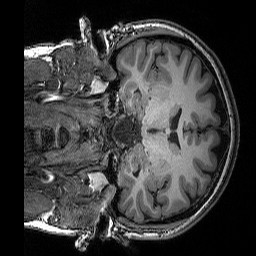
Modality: T1w
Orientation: coronal
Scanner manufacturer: siemens
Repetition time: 2.25 s
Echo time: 0.00418 s